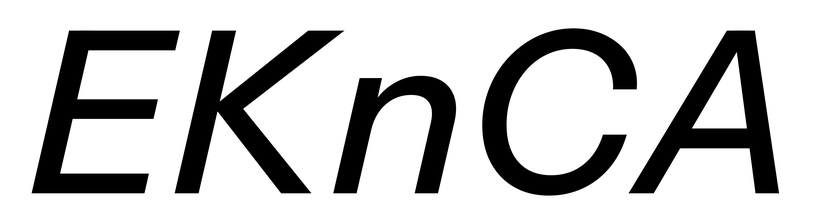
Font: InstrumentSans-Italic_Medium_Italic